Field crop: maize
Growth stage: 2
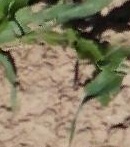
Species: maize